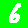
Digit: 6